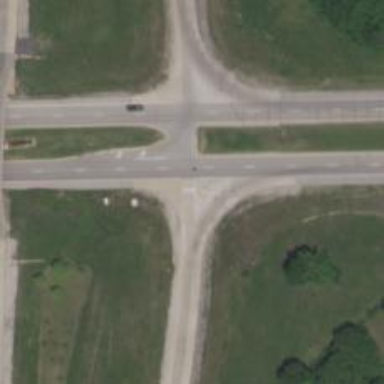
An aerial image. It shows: Stop road.